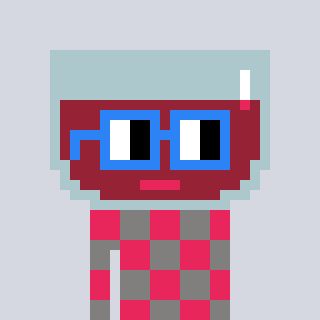
a pixel art character with square blue glasses, a wine-shaped head and a bluegrey-colored body on a cool background